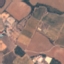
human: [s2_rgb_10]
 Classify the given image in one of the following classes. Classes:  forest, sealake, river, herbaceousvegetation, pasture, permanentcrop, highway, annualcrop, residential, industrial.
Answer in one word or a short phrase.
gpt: PermanentCrop